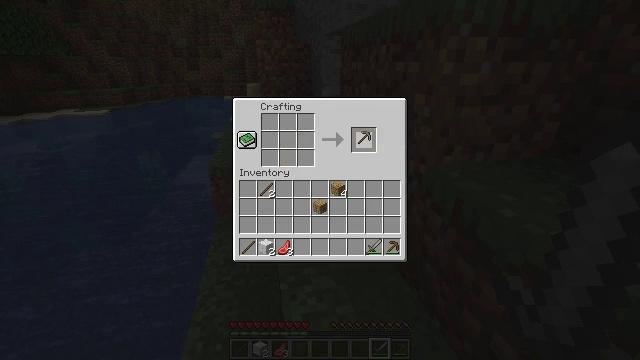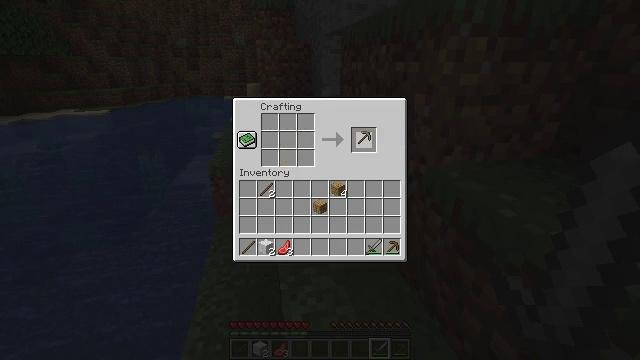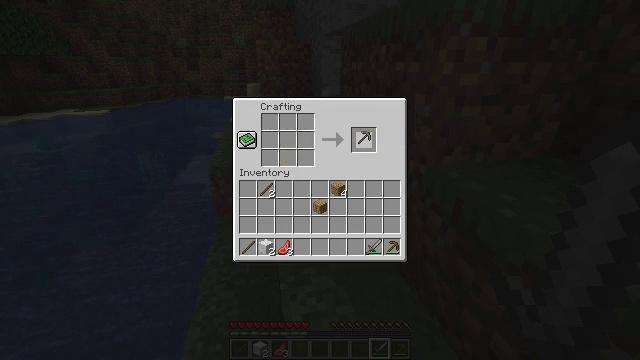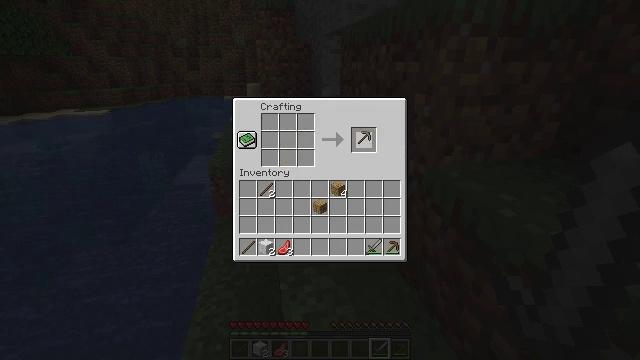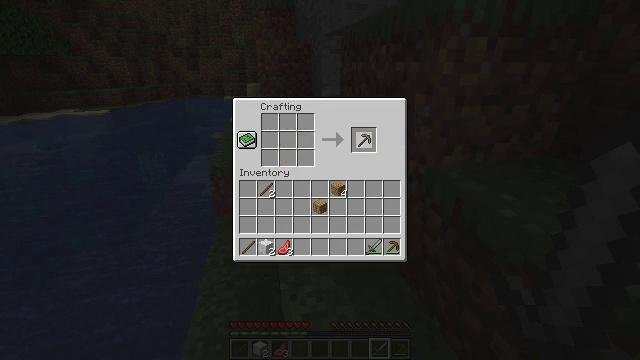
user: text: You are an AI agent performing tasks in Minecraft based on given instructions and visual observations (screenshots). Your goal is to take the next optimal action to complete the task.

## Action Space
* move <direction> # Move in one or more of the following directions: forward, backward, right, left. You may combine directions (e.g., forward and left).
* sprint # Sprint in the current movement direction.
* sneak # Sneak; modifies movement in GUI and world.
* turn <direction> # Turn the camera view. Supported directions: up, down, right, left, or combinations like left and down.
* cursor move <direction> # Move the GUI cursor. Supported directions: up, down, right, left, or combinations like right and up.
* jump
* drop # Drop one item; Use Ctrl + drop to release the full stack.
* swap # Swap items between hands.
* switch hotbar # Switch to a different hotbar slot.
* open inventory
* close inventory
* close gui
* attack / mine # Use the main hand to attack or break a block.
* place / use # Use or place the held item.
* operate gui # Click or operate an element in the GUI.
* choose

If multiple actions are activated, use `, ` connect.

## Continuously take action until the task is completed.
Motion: motion action
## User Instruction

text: Interact with the crafting table to create a stone pickaxe.
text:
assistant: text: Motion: operate gui
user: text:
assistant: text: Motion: no_op
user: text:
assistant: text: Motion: no_op
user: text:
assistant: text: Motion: no_op
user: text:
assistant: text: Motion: no_op